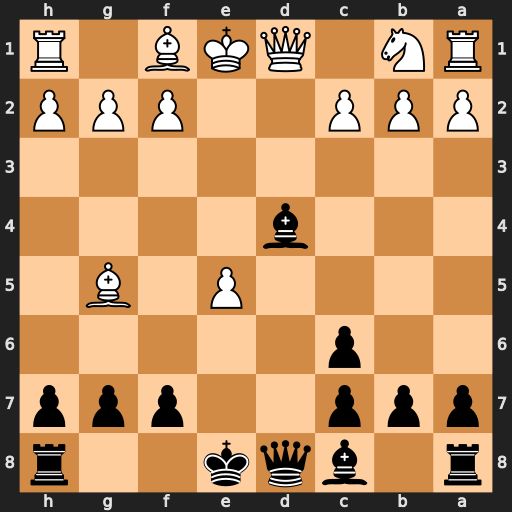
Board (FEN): r1bqk2r/ppp2ppp/2p5/4P1B1/3b4/8/PPP2PPP/RN1QKB1R
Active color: b
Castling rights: KQkq
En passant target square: -
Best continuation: Bxf2+ Kxf2 Qxd1